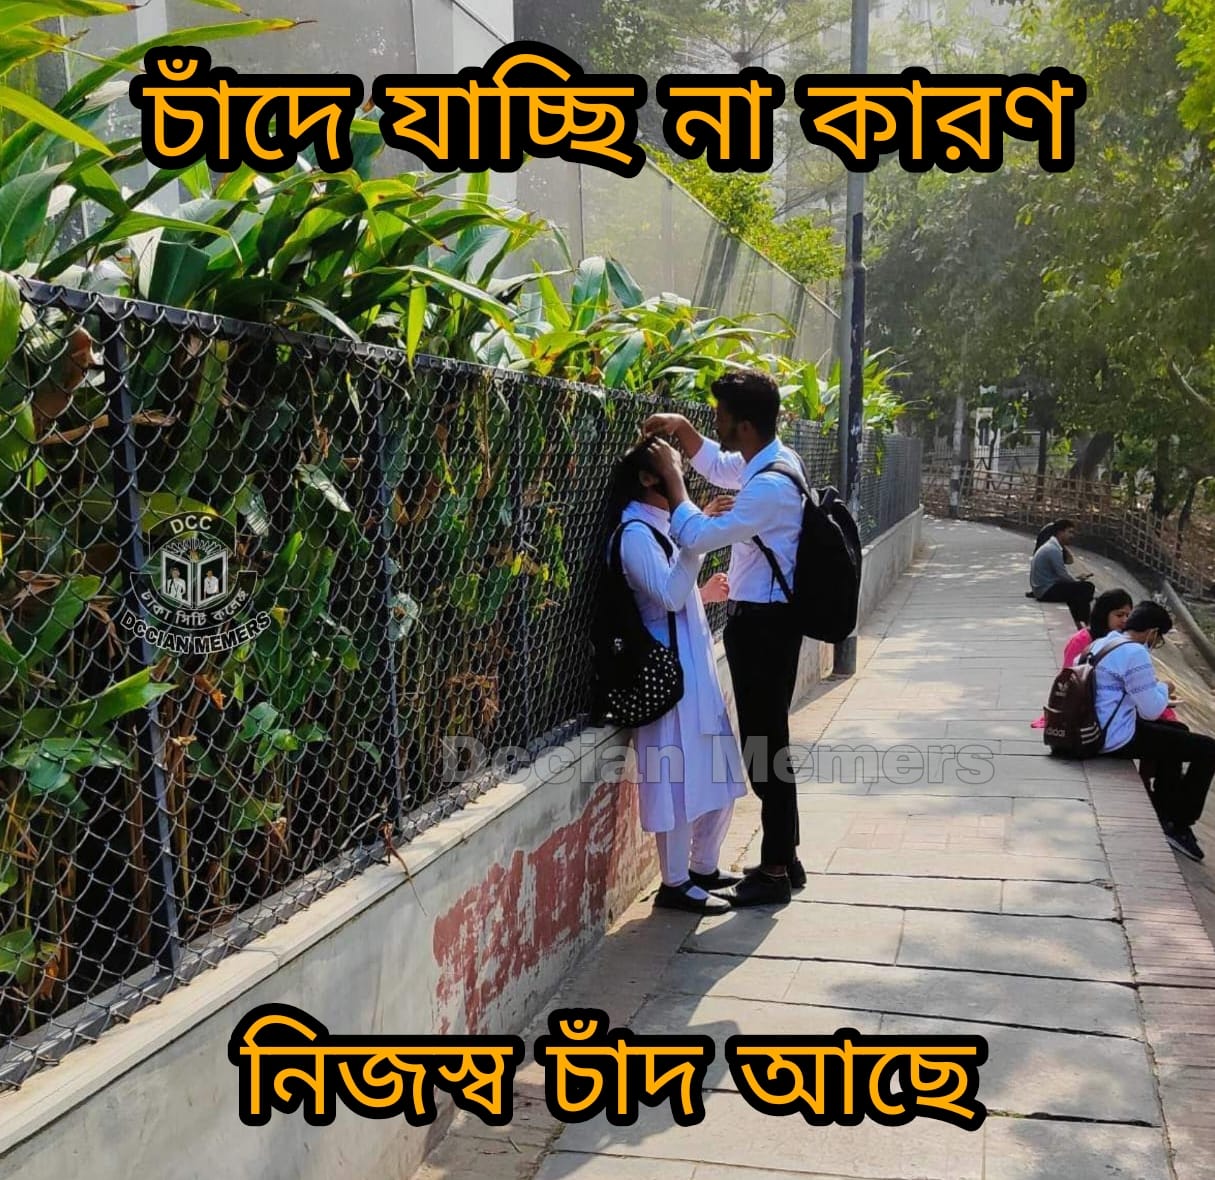
Text: চাঁদে যাচ্ছিনা কারণ নিজস্ব চাঁদ আছে
Label: Non Hate